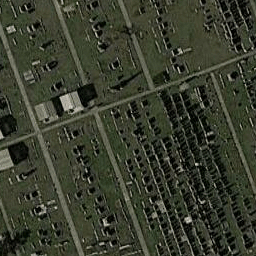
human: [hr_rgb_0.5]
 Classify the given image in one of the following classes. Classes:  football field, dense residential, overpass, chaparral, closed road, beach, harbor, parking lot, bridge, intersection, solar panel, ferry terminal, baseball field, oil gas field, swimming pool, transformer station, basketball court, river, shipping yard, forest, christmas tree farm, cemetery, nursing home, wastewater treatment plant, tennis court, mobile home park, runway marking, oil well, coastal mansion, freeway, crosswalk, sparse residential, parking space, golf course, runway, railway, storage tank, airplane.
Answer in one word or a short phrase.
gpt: cemetery